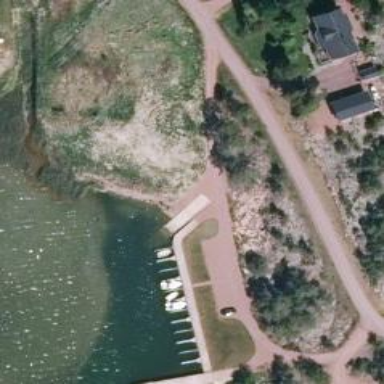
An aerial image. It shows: Slipway on leisure land.